Question: This code generates a highchart with 2 Y axis and 1 X:
'''
$('#main_chart').highcharts({
chart: {
zoomType: 'xy'
},
title: {
text: 'Overview'
},
xAxis: [{
type: 'datetime'
}],
yAxis: [{ // Primary yAxis
labels: {
format: '${value}',
style: {
color: Highcharts.getOptions().colors[1]
}
},
title: {
text: 'Y1',
style: {
color: Highcharts.getOptions().colors[1]
}
}
}, { // Secondary yAxis
title: {
text: 'Y2',
style: {
color: Highcharts.getOptions().colors[0]
}
},
labels: {
style: {
color: Highcharts.getOptions().colors[0]
}
},
opposite: true
}],
tooltip: {
shared: true
},
legend: {
layout: 'vertical',
align: 'left',
x: 120,
verticalAlign: 'top',
y: 100,
floating: true,
backgroundColor: (Highcharts.theme && Highcharts.theme.legendBackgroundColor) || '#FFFFFF'
},
scrollbar: {
enabled: true
},
series: [{
name: 'Y1',
data: y1Data
}
,{
name: 'Y2',
data: y2Data
}
]
});
'''
y1Data and y2Data are the arrays of arrays '[[<PHONE>, 2], [<PHONE>, 0], [<PHONE>, 0]...]' where the 1st element is date. The dates are sequent with a step of 1 day:
'1 Mar 2015, 2 Mar 2015, 3 Mar 2015....'
However, I see only time from 12:00 till 12:55 on X and nothing else:

What I want to see is the dates '1 Mar 2015, 2 Mar 2015, 3 Mar 2015.... EndDate'. Moreover, why is there minus $20? There're no negative values in the data set.
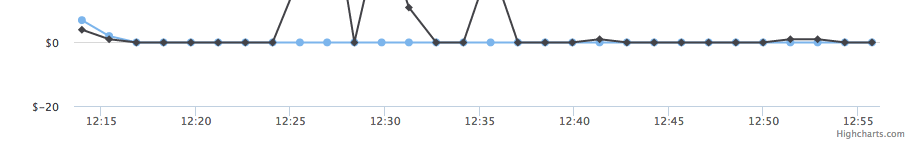
Answer: When defining data, either provide timestamp in (not seconds) or use JavaScript Date object instead:
'''
var y1Data = [[new Date(), 2], [1426611600000, 0], [Date.UTC(2010, 2, 1), 0]];
'''
To answer your '$-20' question, Highcharts use their own algorithm to the most appropriate axis minimums a maximus. If you're not happy with it, simply set
'''
yAxis: {
min: 0,
...
}
'''